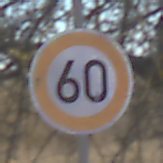
Verkehrszeichen: Geschwindigkeit60
Umgebung: Outdoor, Nature
Tageszeit: MorningAfternoon
Wetter: Clear
Licht: Natural
Jahreszeit: NotSpecified
Kontrast: HighContrast